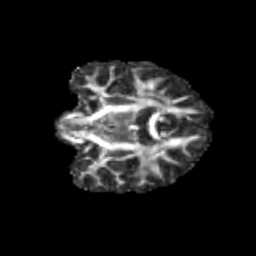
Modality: FA
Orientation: coronal
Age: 12
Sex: male
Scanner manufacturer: siemens
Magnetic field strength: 3 T
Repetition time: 3.8 s
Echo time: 0.07 s